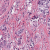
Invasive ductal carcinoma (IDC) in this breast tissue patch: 1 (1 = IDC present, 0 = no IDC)